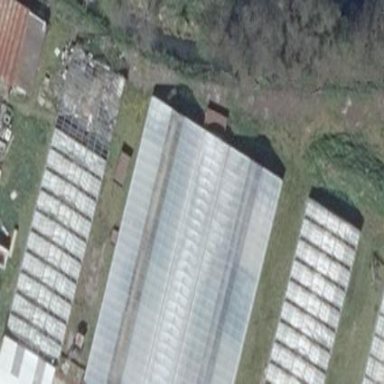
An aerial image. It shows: Greenhouse.